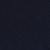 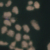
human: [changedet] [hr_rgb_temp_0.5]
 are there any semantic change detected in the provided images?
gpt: An artificial archipelago was created in the middle of the sea.